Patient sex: F
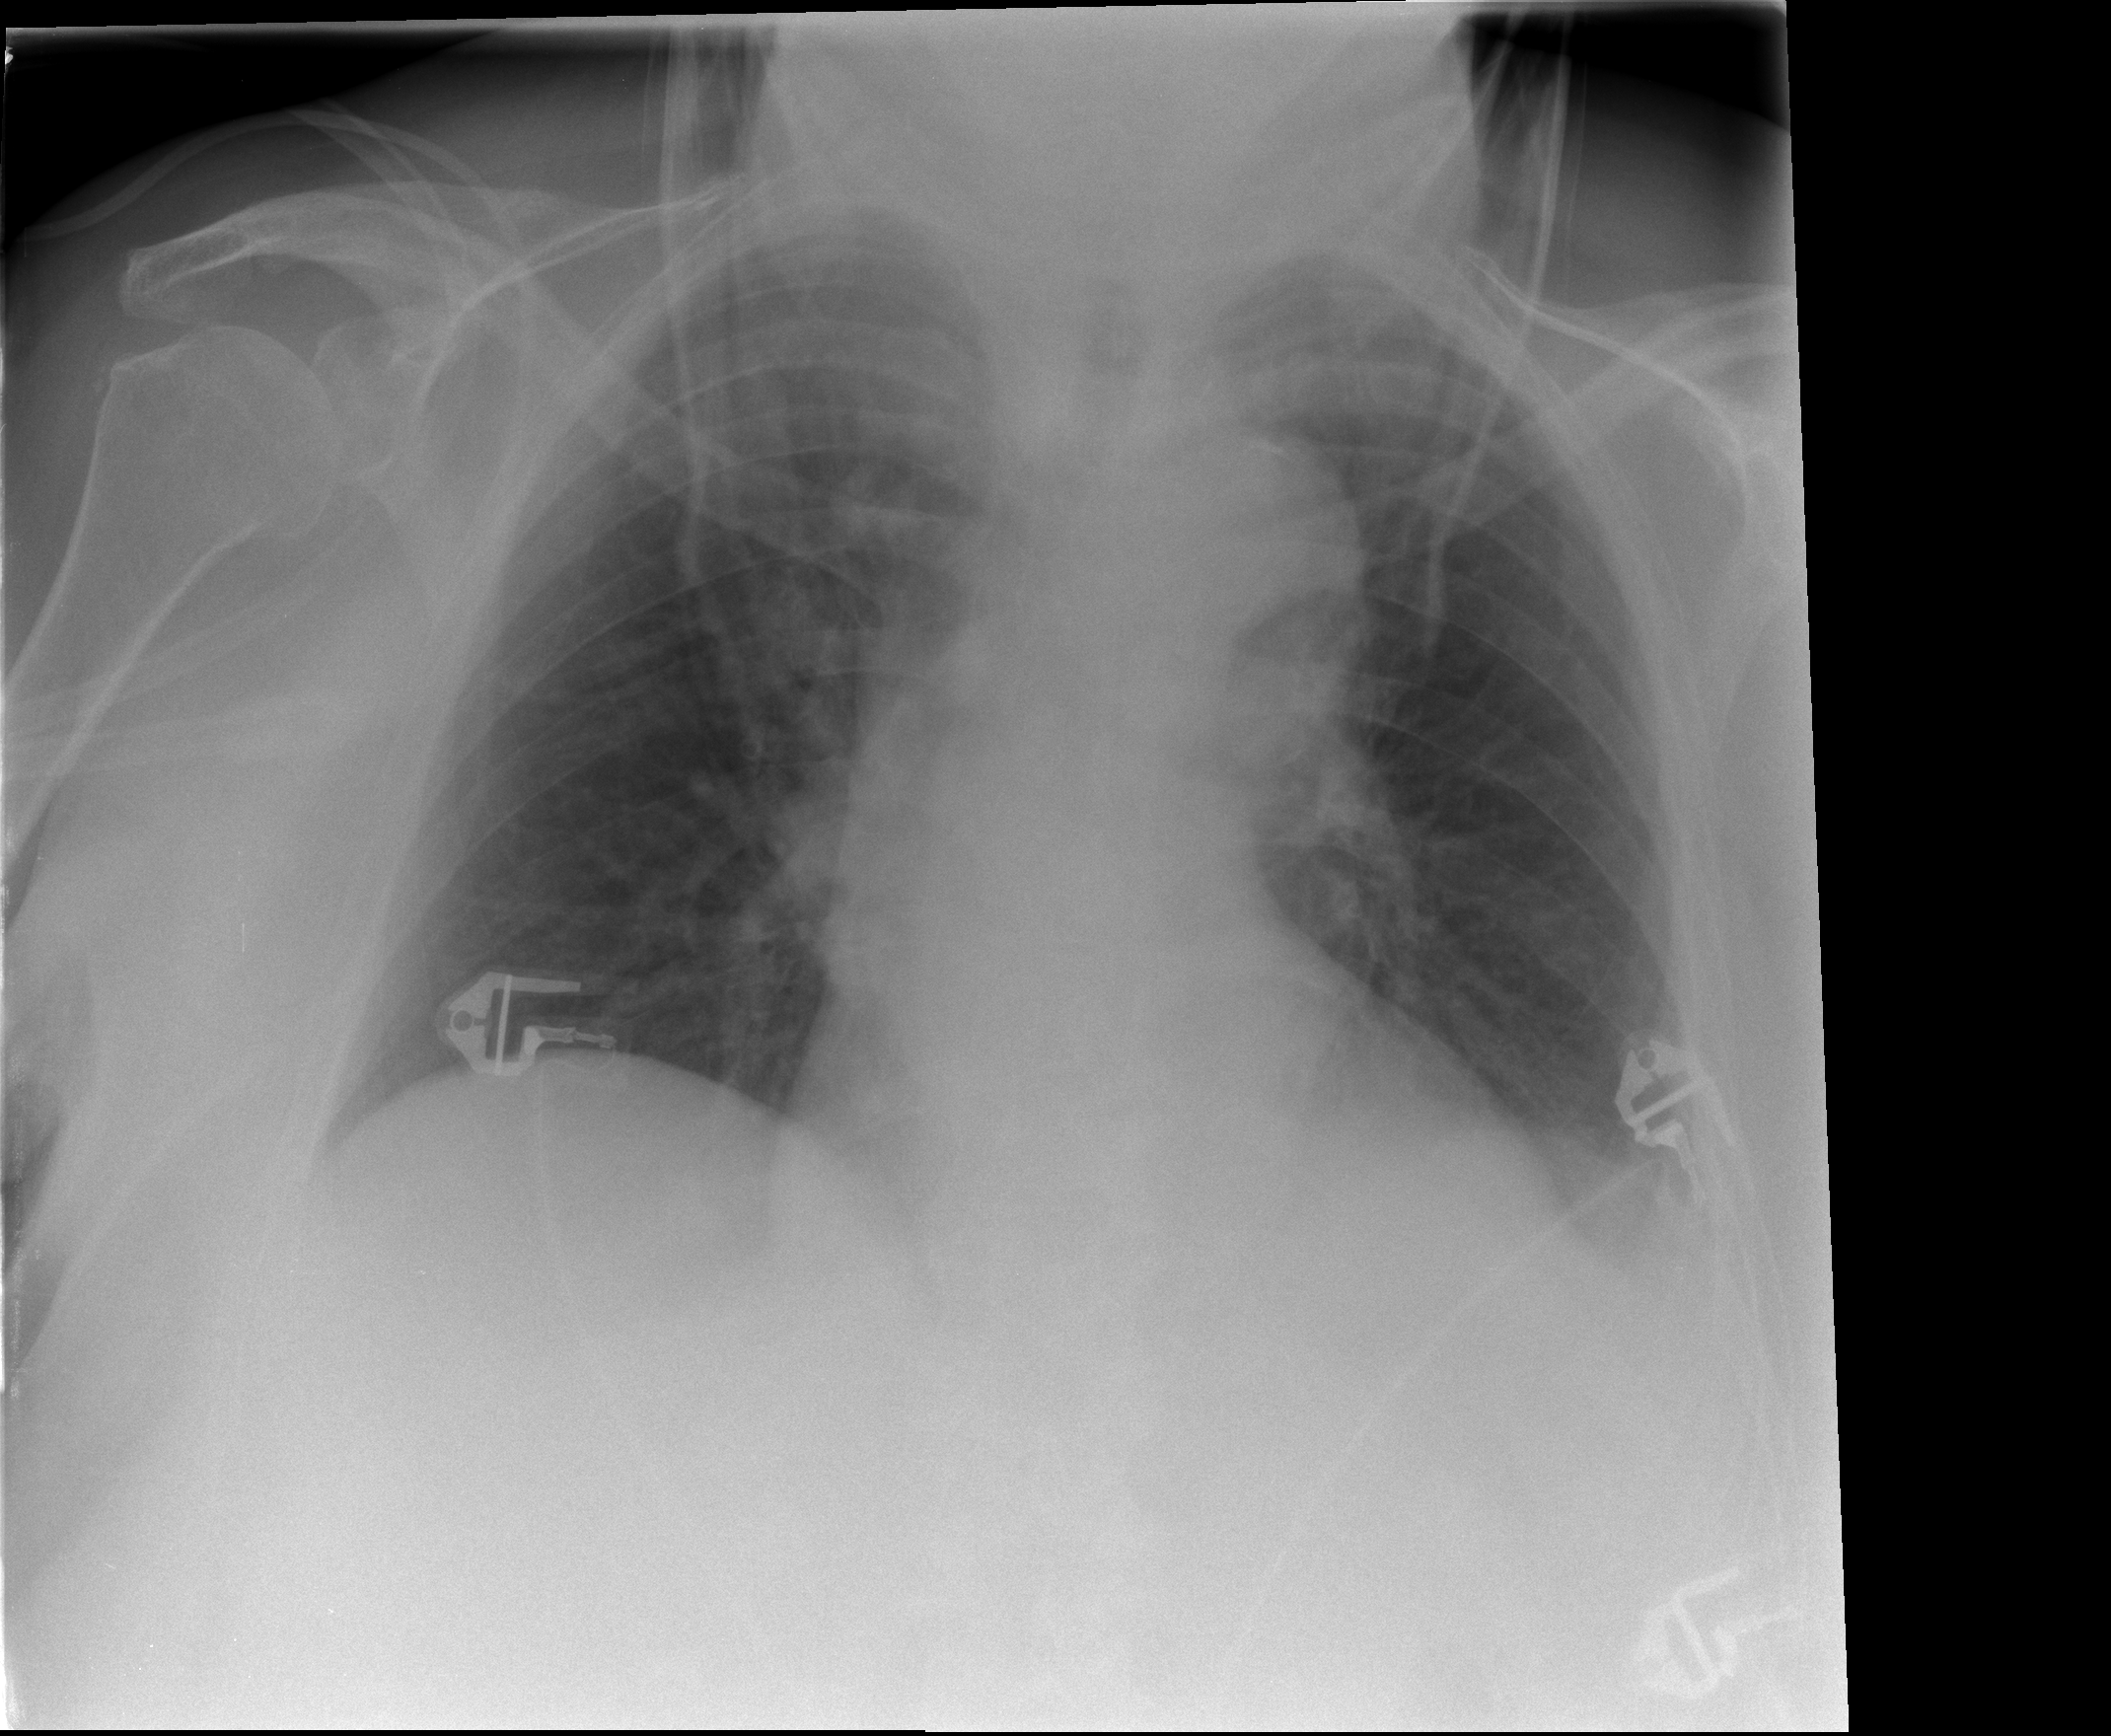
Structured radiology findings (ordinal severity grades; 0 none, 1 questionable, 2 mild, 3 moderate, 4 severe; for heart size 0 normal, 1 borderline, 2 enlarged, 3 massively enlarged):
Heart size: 0
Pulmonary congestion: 1
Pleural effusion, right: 0
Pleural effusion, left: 2
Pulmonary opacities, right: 0
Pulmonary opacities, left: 0
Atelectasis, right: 0
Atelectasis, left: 1